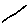
Label: line